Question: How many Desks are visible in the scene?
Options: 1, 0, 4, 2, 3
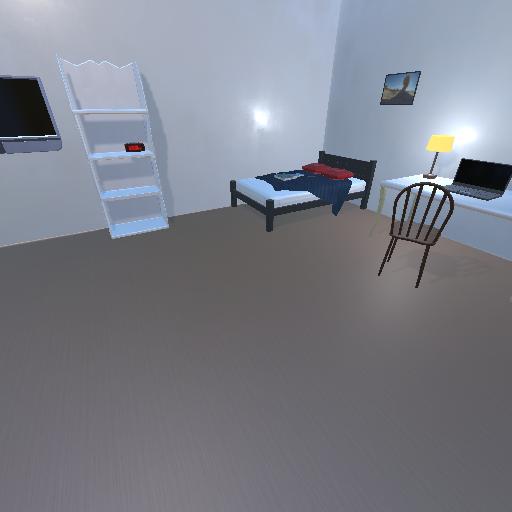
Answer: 1